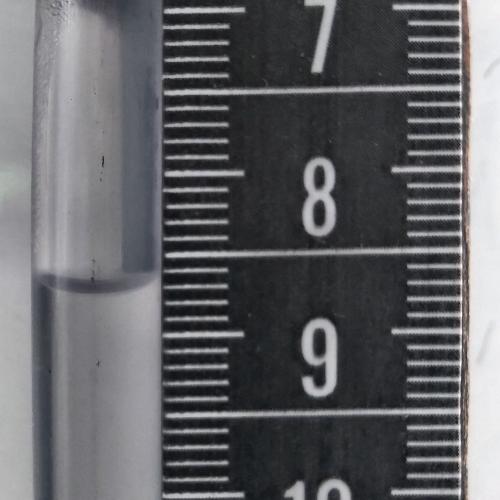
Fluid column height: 8.7 cm